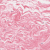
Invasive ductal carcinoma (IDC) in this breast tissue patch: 0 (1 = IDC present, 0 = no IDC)